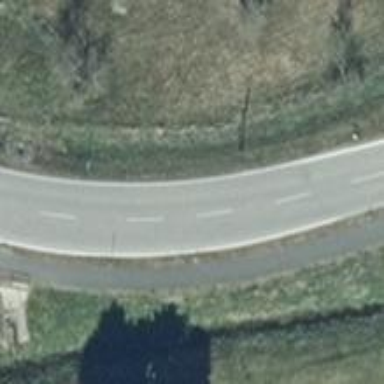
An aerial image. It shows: Tertiary road with asphalt surface.